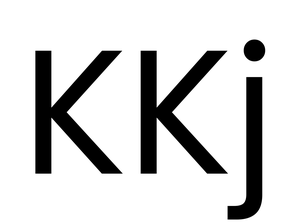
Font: Poppins-Regular